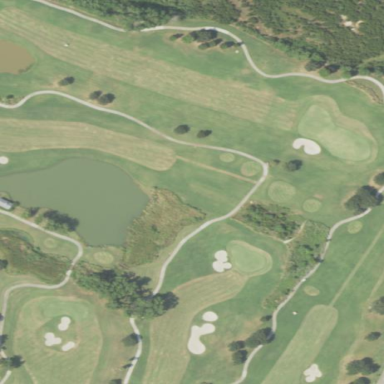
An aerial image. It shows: Scenic view of water hazard on golf course. The natural water feature adds beauty to the landscape.